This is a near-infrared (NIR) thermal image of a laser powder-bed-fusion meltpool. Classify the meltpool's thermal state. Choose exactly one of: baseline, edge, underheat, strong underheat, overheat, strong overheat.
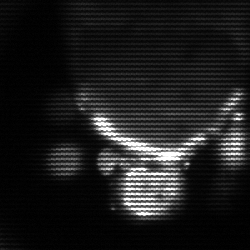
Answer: edge